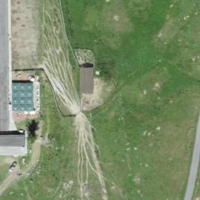
EUNIS habitat code: 26
Species observed at this site:
Jacobaea incana
Aster alpinus
Campanula barbata
Arnica montana